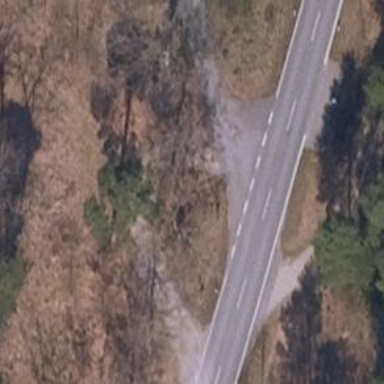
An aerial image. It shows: Secondary road with asphalt surface.